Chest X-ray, PA view. Patient: 52 years old, sex F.
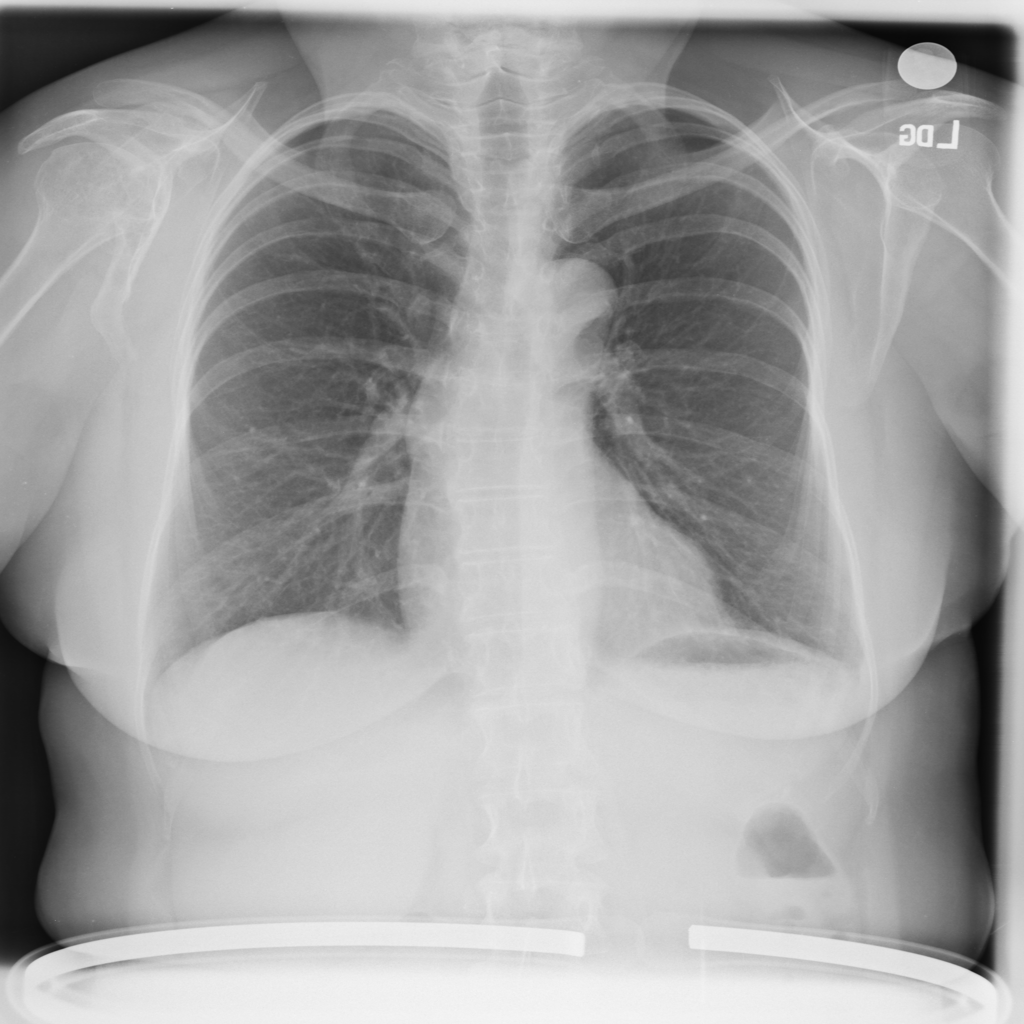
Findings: No Finding